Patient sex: F
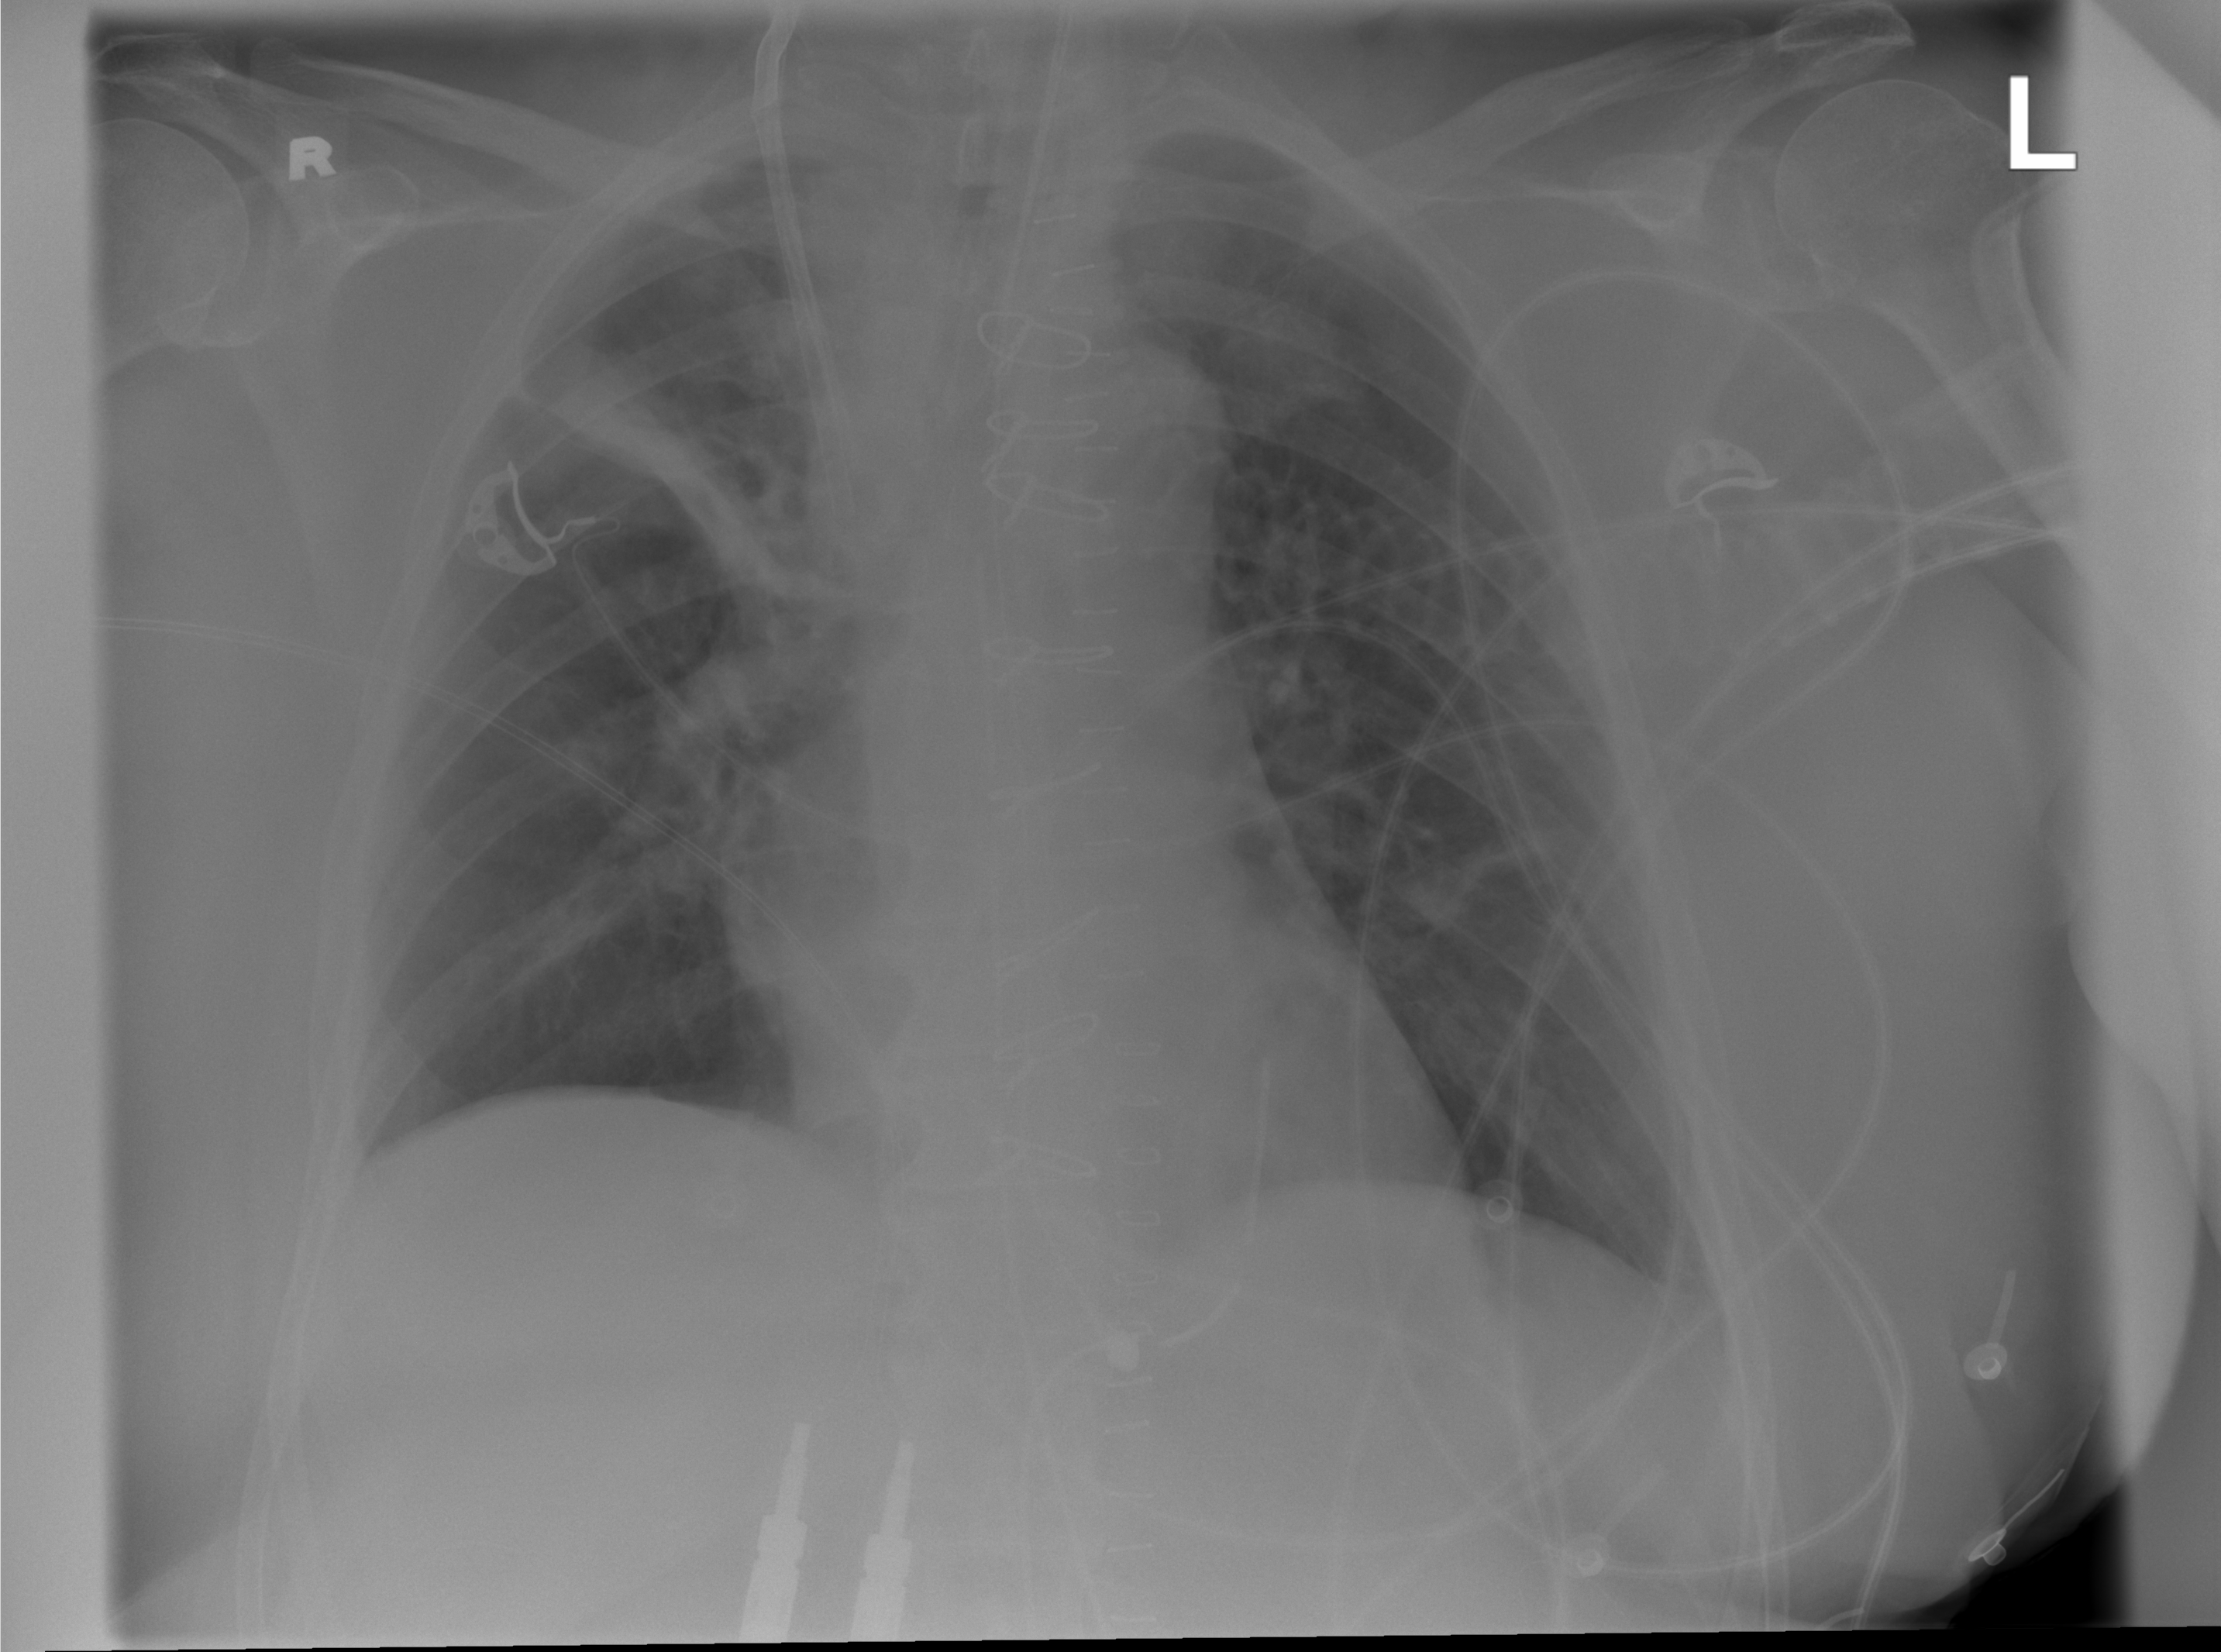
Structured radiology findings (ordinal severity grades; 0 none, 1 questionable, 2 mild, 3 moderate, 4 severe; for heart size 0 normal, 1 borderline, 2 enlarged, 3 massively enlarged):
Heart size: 0
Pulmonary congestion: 0
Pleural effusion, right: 0
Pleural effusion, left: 0
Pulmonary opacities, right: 0
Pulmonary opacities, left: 0
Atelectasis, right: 2
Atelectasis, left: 0